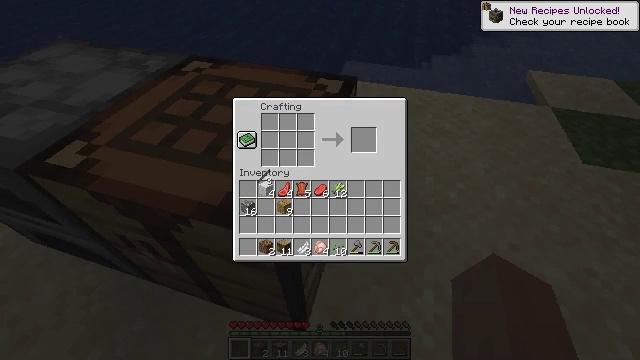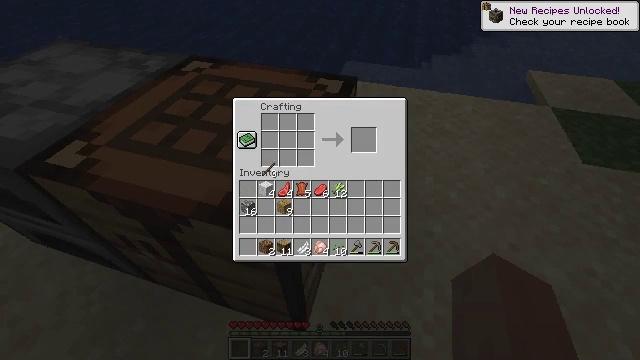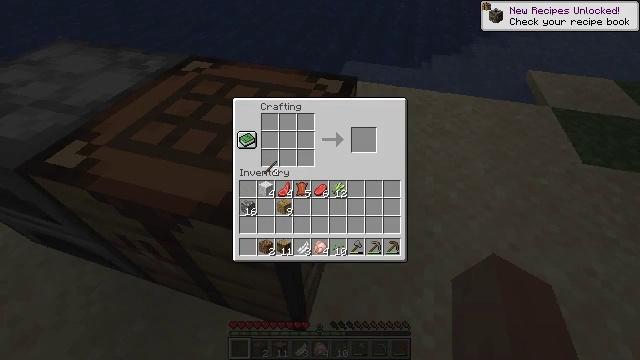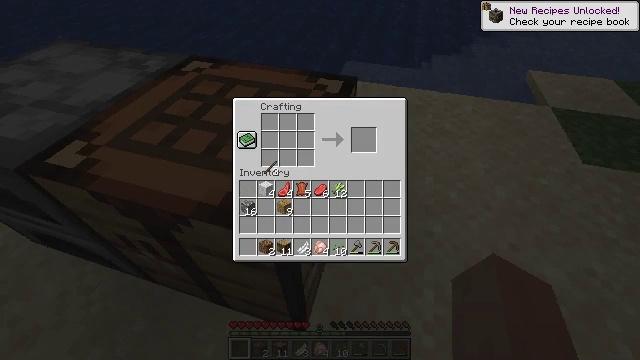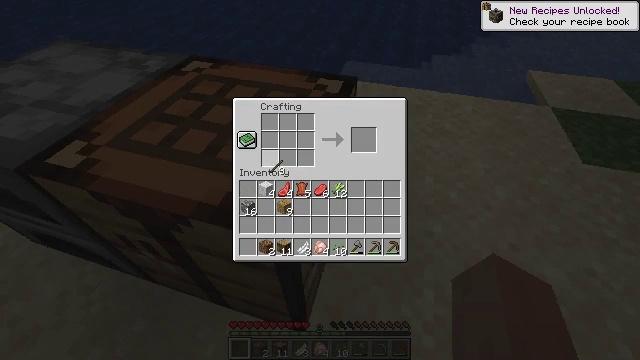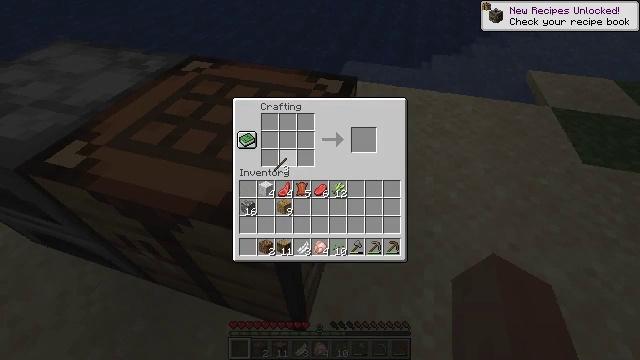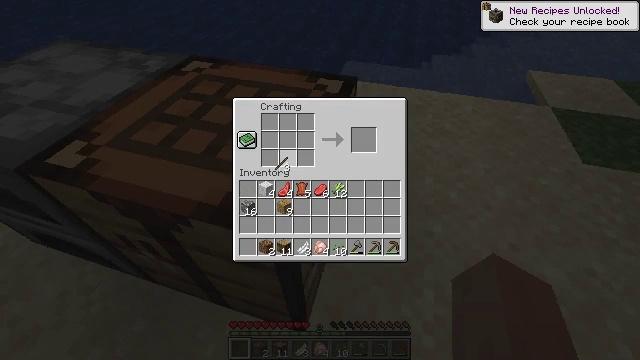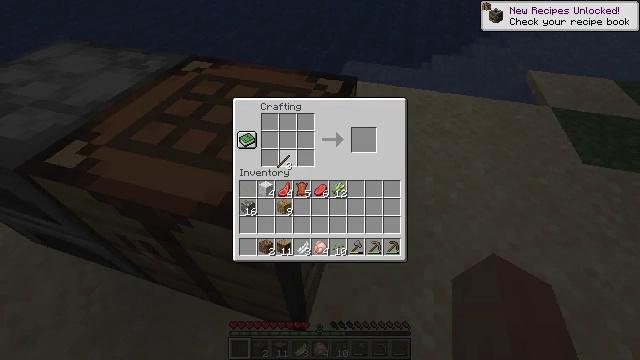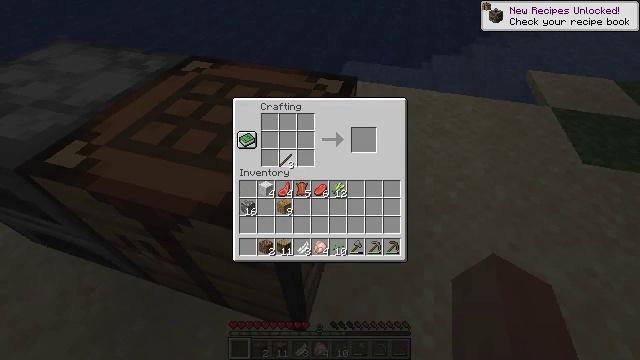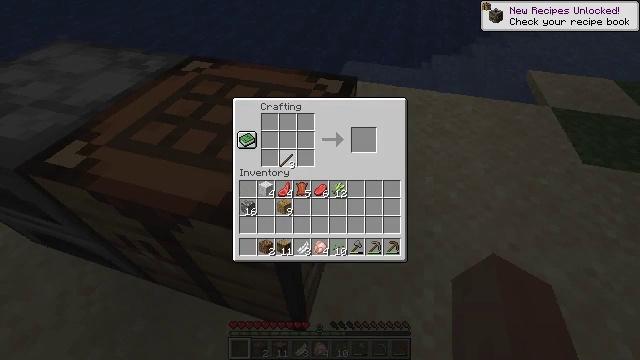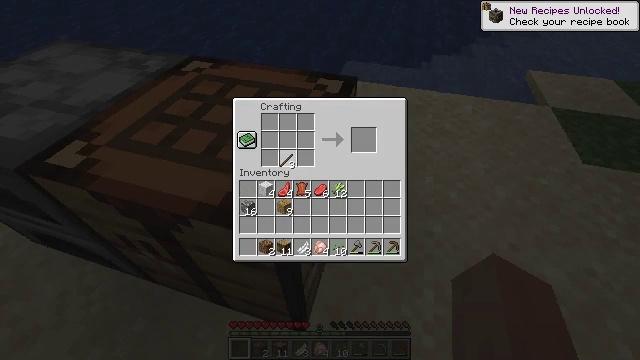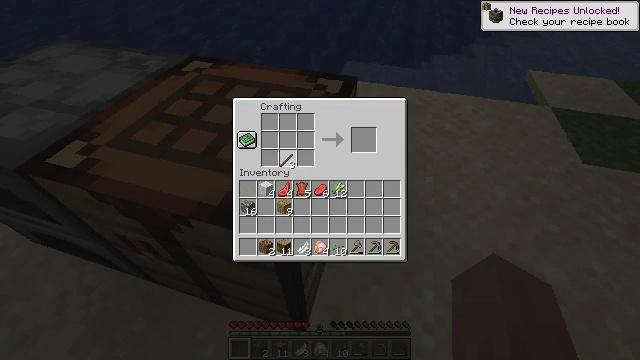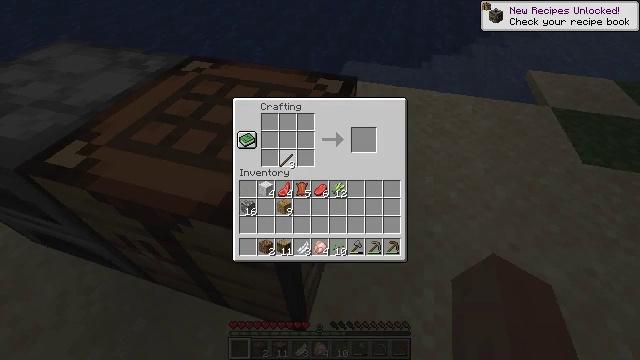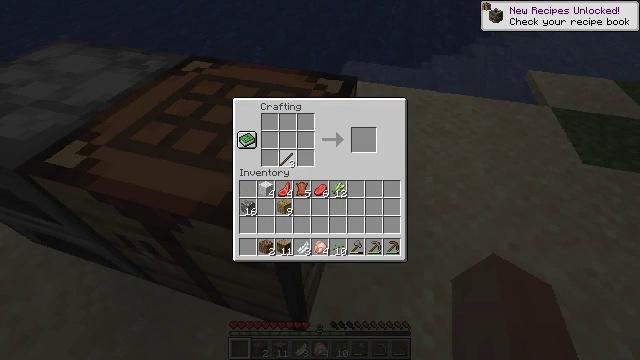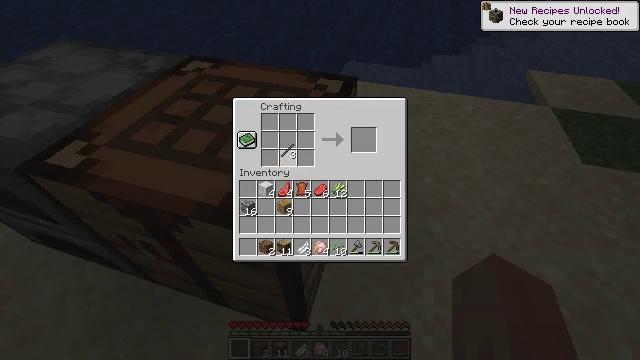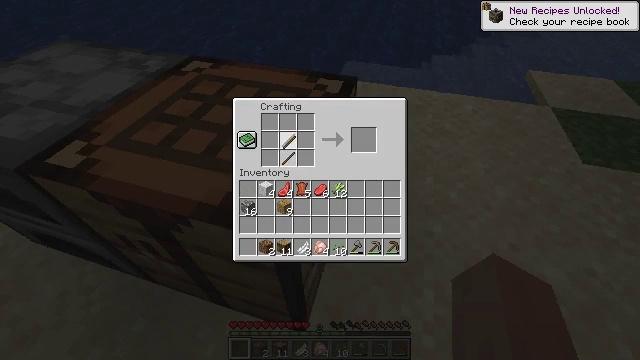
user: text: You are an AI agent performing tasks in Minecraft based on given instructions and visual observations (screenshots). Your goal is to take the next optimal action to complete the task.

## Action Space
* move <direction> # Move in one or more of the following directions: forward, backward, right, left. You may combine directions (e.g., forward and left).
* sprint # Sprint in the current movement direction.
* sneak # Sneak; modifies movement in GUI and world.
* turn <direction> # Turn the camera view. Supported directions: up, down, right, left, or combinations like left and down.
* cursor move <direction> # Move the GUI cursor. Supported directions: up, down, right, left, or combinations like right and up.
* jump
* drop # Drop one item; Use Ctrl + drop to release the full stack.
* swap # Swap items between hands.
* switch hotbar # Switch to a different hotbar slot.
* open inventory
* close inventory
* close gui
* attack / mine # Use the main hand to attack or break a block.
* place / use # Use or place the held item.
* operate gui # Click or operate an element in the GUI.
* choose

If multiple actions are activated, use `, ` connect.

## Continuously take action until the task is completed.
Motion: motion action
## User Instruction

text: Put sticks and cobblestone in the crafting grid to craft a stone shovel.
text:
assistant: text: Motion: no_op
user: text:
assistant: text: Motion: no_op
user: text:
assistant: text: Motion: no_op
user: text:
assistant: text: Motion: no_op
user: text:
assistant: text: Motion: no_op
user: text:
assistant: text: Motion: no_op
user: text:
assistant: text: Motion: no_op
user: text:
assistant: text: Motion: no_op
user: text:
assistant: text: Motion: no_op
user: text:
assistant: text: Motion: no_op
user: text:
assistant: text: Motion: choose
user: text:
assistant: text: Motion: choose
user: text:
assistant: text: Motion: choose
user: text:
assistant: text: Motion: cursor move up, choose
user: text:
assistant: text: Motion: cursor move up, choose
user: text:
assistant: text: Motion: choose
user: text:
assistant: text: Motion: choose
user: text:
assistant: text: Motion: choose
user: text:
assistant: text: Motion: no_op
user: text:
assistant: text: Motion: cursor move down
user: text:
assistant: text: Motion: cursor move down
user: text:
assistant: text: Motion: cursor move down
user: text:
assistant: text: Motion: cursor move down
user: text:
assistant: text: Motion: no_op
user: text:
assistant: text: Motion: cursor move down
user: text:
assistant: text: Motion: no_op
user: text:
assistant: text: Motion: no_op
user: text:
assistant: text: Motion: no_op
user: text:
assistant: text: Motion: operate gui
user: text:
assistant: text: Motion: operate gui